Interaction volume radius: 5 \u00c5
Interaction volume height: 25 \u00c5
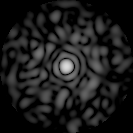
Disorder parameter: 0.836